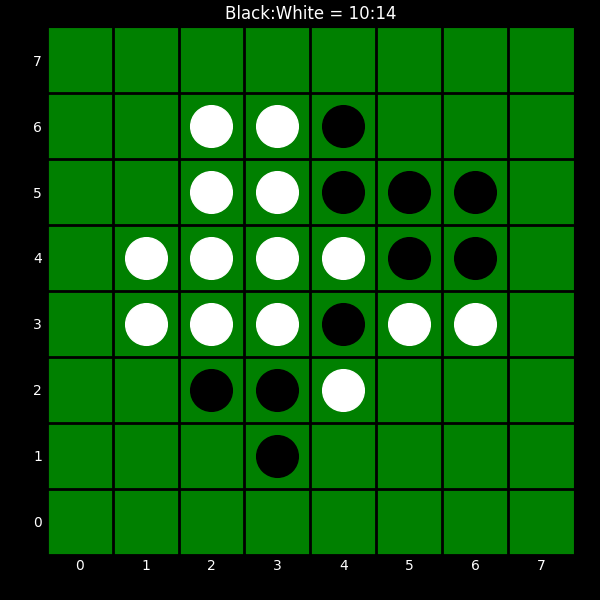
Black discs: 10
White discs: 14